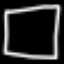
Label: square